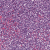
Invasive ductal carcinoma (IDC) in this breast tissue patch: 1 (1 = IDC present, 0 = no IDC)